Pattern: GrayScale
Description: Convert an image into grayscale.
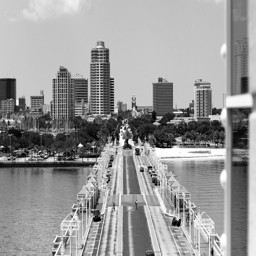